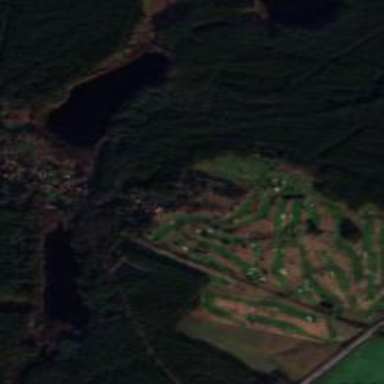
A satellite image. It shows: Golf course.